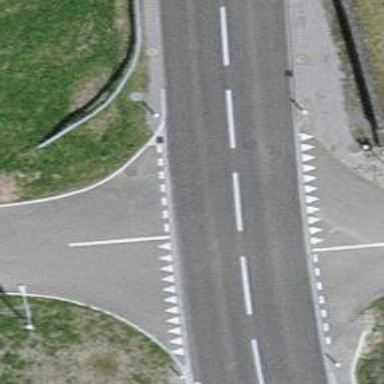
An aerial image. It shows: Secondary road.